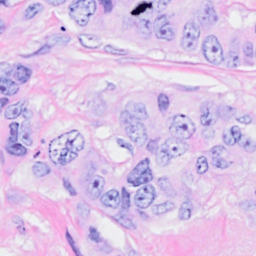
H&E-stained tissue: Breast